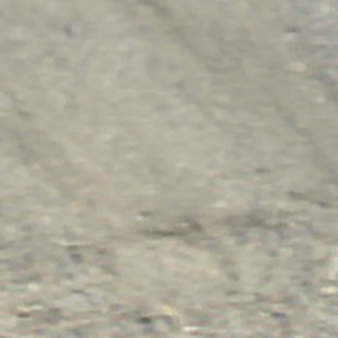
Label: other